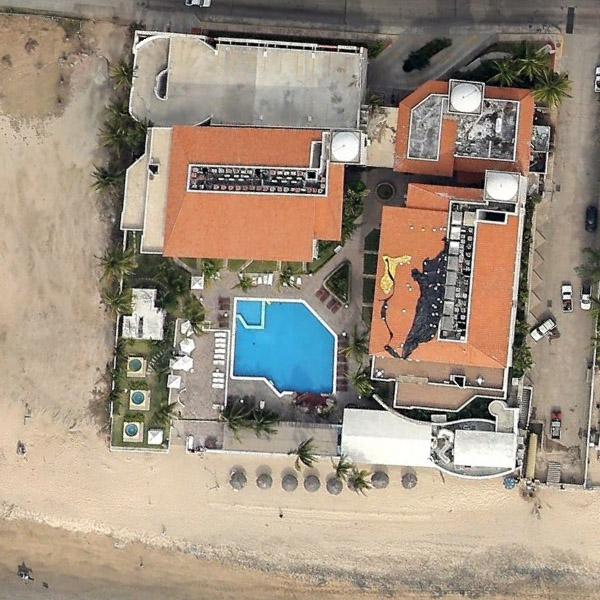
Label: Resort